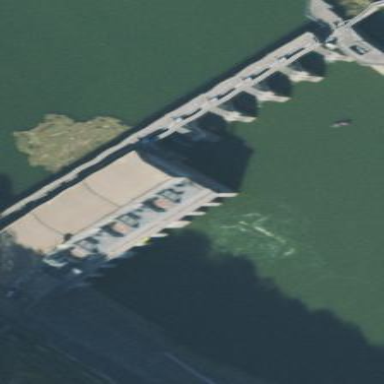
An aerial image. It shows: Dam along waterway.